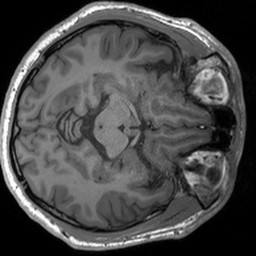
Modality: T1w
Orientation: axial
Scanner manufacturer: siemens
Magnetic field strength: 3 T
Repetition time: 1.54 s
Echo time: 0.00234 s